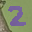
Label: 2